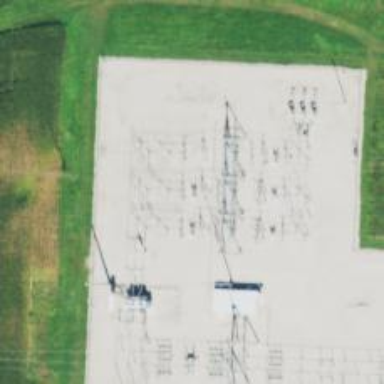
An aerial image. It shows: Switch used for power control.